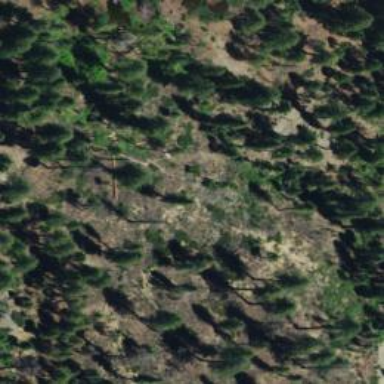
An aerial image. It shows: Forest area.